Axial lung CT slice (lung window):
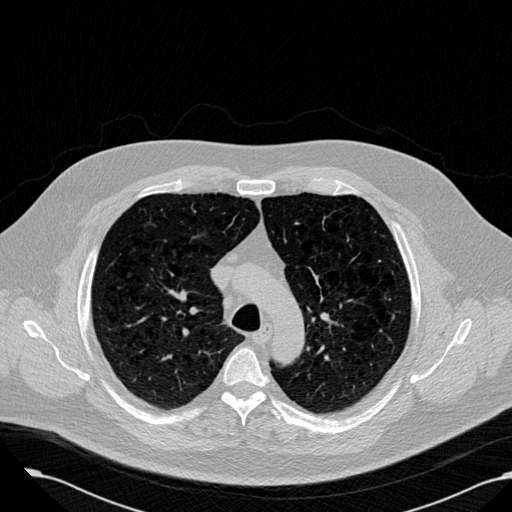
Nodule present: no